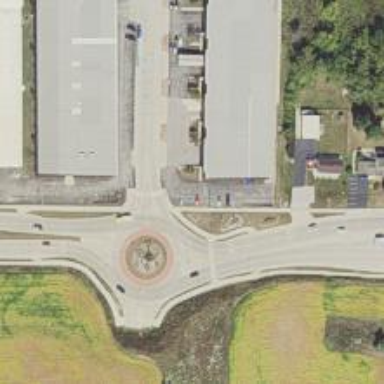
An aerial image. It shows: Secondary road around roundabout.